Field crop: maize
Growth stage: 1
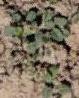
Species: convolvulus